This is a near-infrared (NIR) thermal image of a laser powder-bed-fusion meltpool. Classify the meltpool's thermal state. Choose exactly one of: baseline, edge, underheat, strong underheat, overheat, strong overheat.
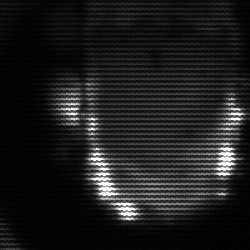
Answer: baseline